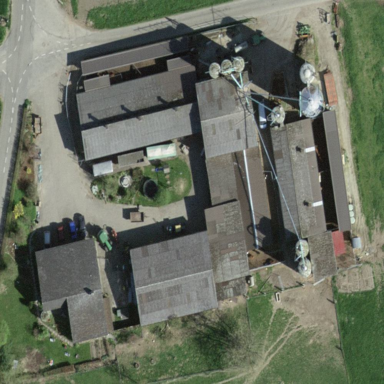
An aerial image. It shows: Farmyard area.